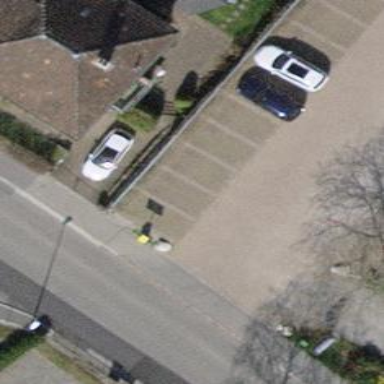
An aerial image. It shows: Post box.